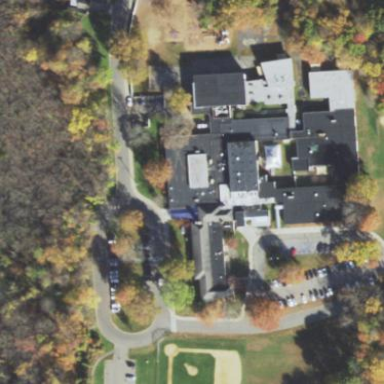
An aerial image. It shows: School building.